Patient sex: M
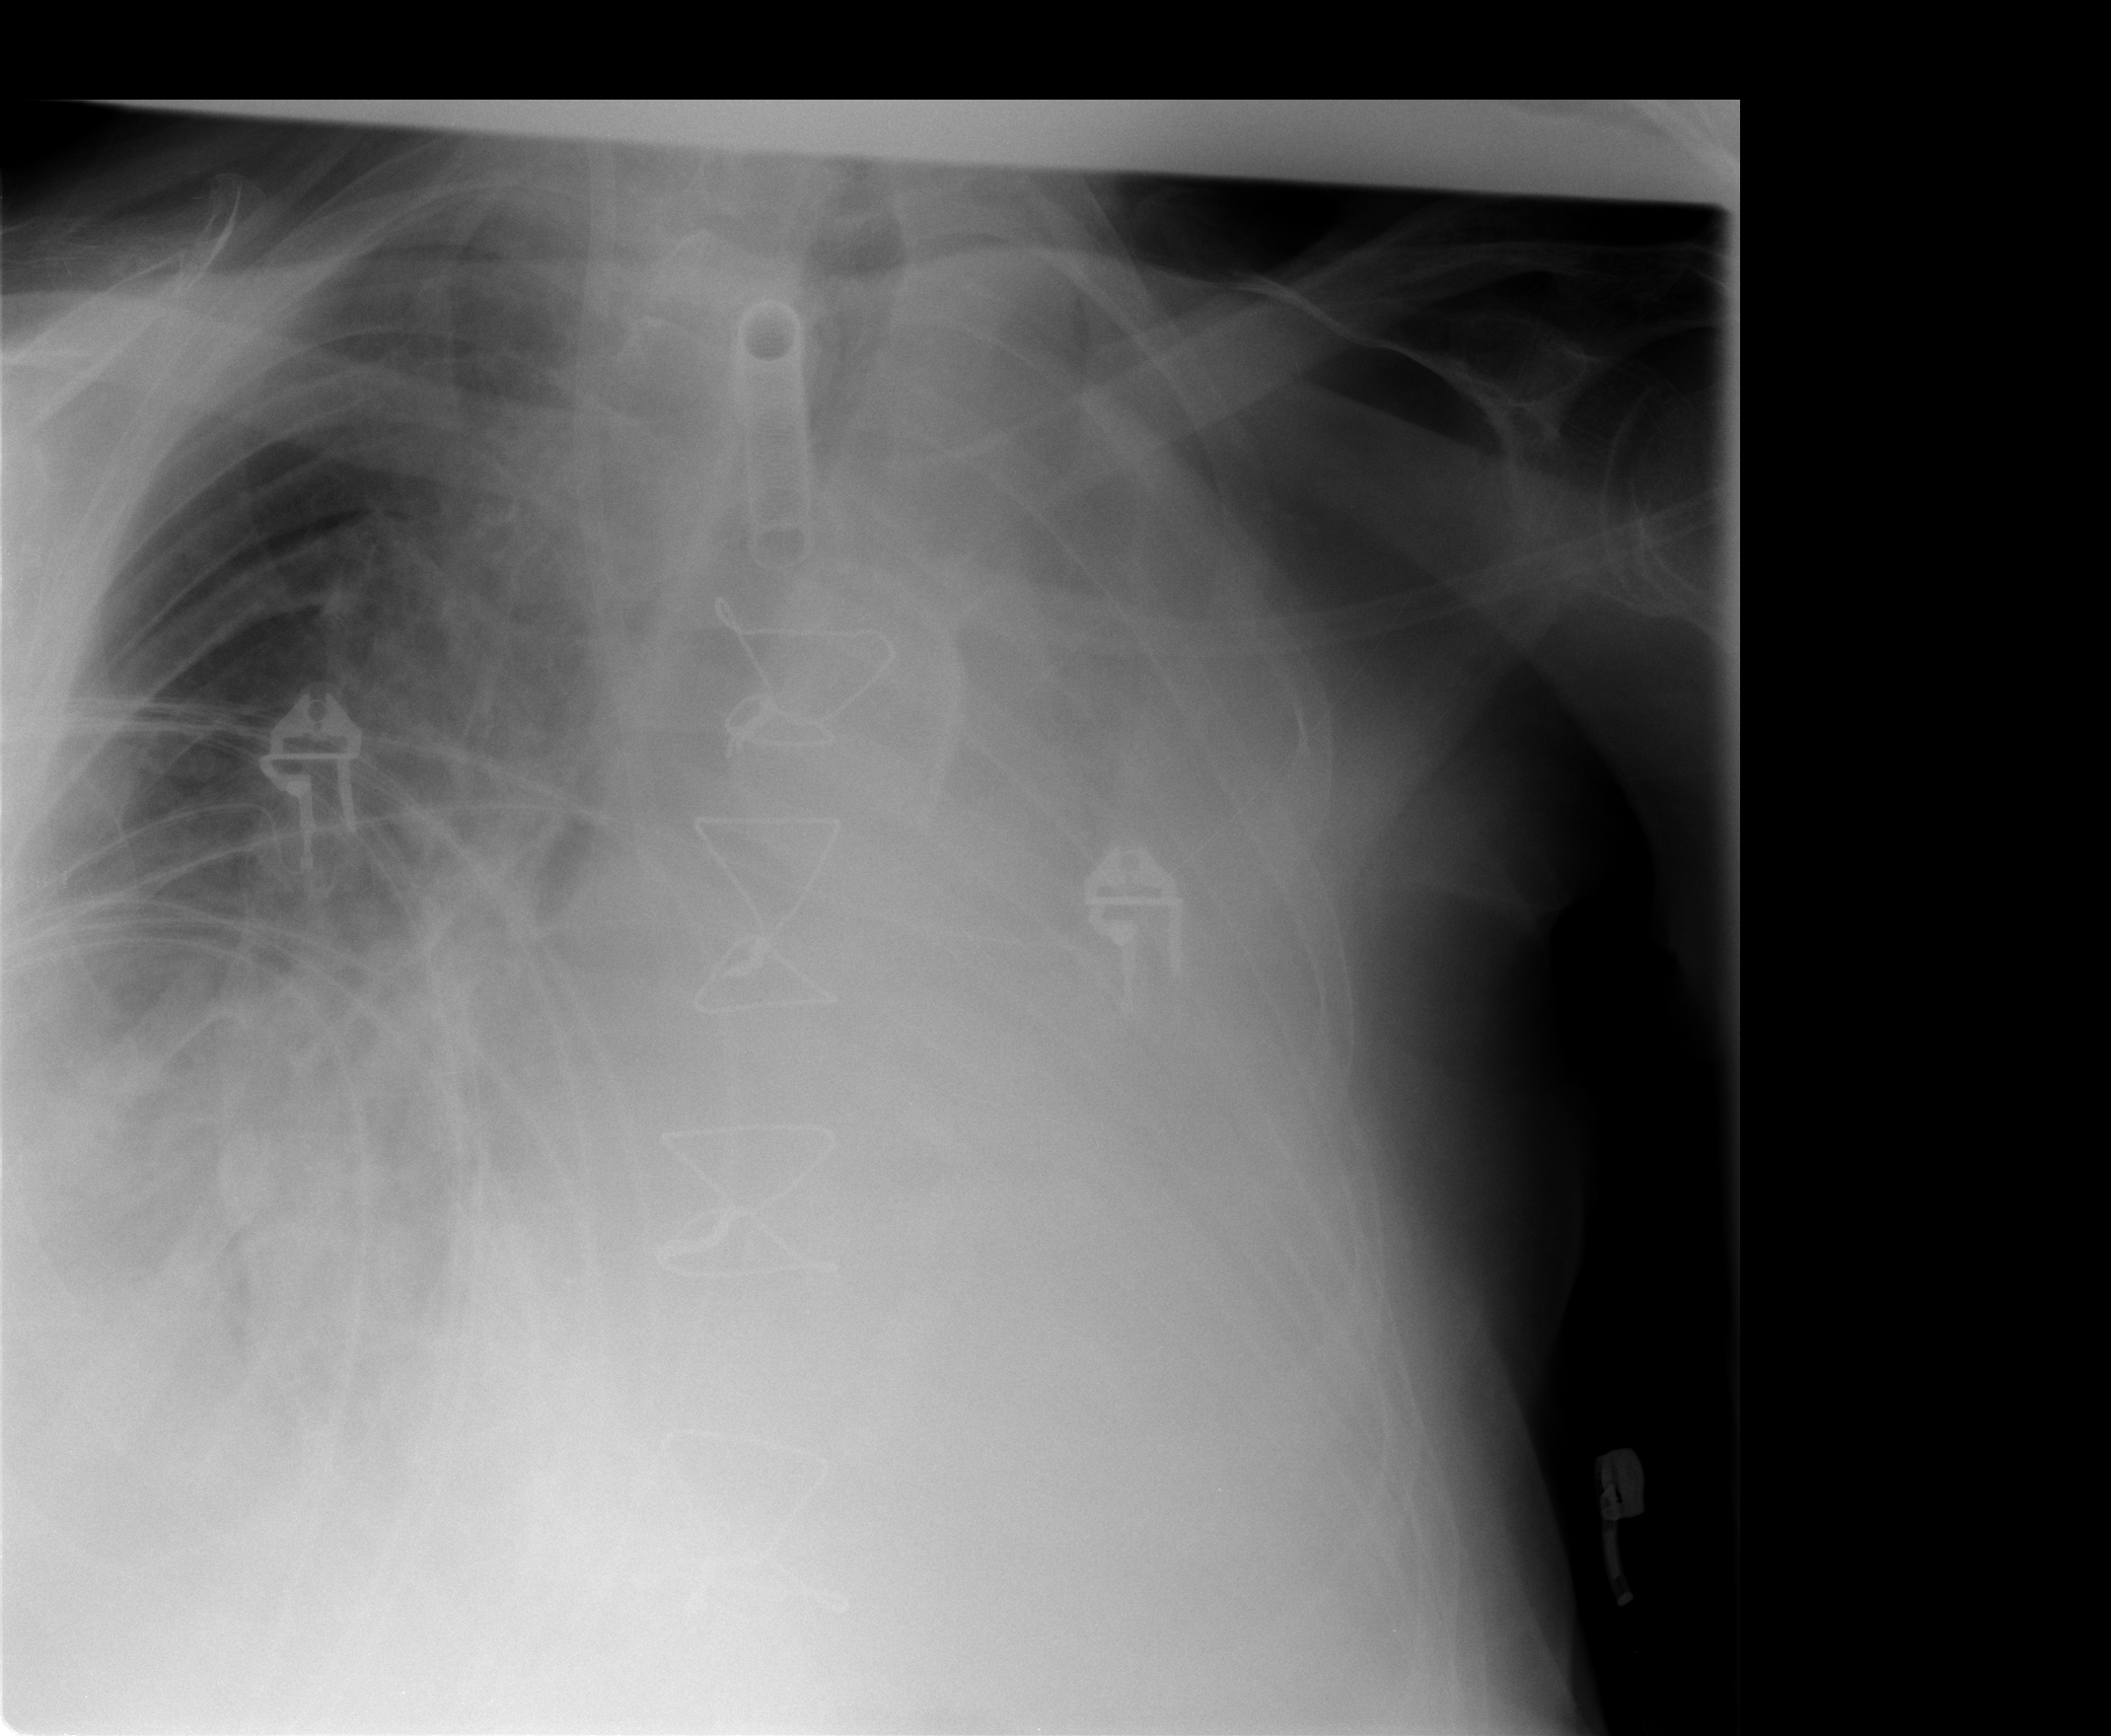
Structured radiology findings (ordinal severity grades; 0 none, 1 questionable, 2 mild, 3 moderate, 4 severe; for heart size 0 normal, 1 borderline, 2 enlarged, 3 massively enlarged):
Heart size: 3
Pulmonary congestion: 2
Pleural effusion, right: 2
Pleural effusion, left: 4
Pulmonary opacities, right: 0
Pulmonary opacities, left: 0
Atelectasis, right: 2
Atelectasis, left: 4